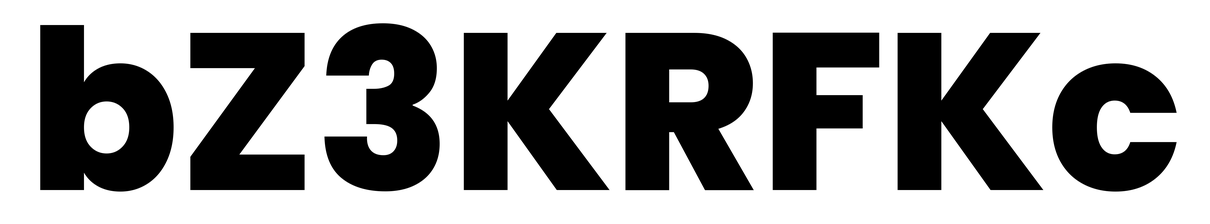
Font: Poppins-ExtraBold